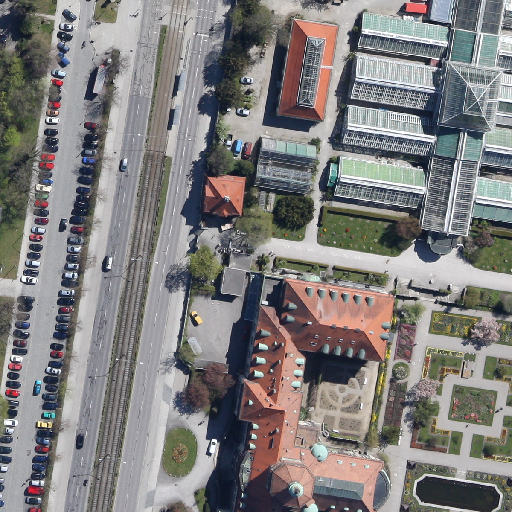
Referring expression: impervious surface